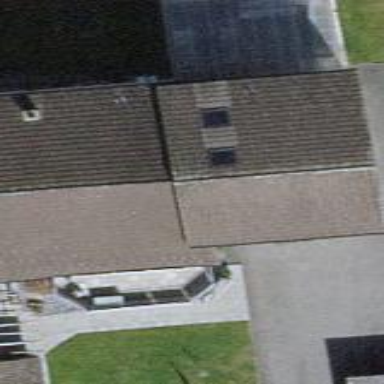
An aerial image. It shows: Building with tile roof.